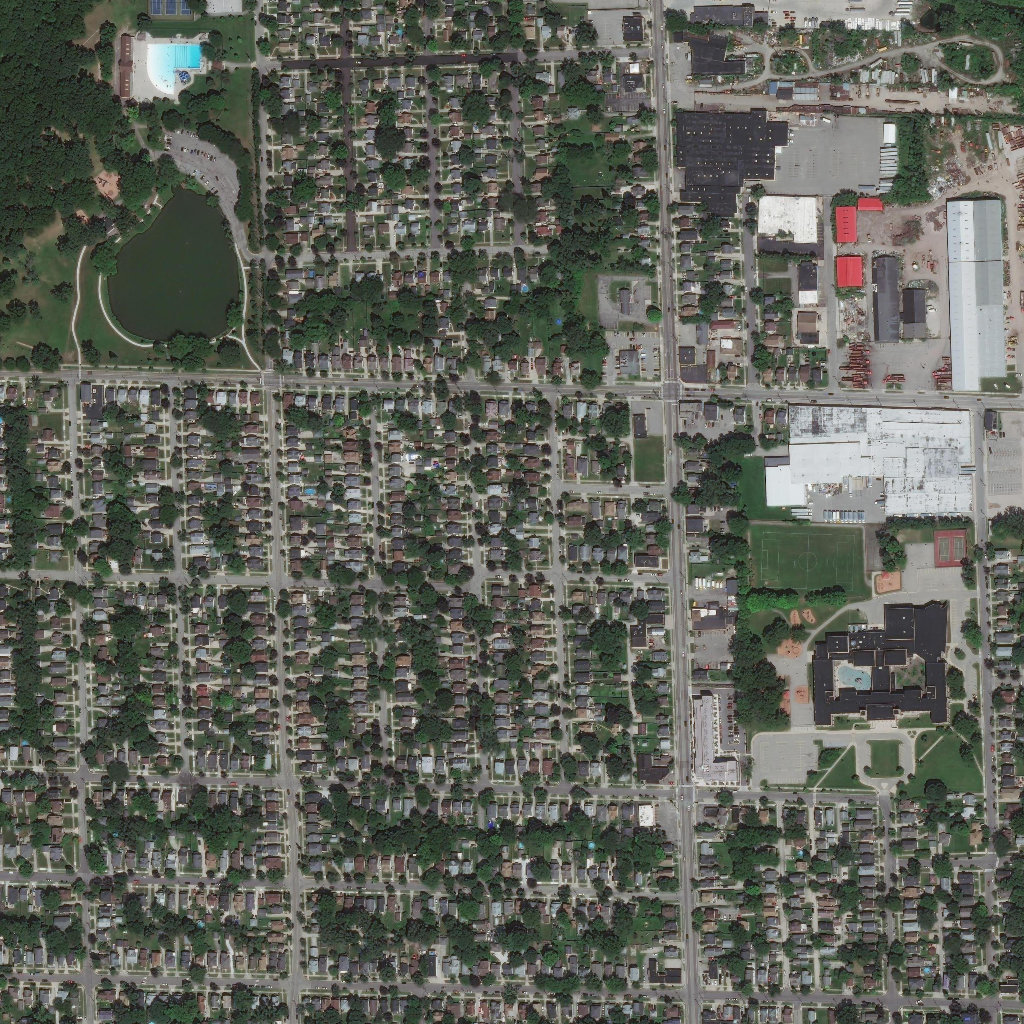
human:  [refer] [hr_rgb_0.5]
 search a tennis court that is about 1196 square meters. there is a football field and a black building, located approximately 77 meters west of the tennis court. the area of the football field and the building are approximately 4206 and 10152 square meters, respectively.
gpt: <box>[[91, 51, 94, 55, 0]]</box>